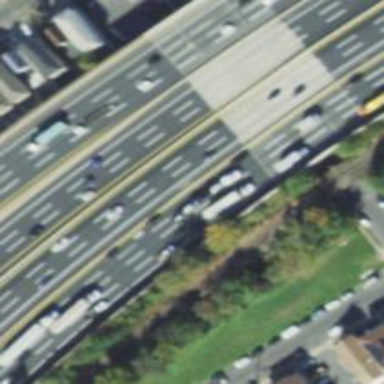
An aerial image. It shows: Motorway with embankment.